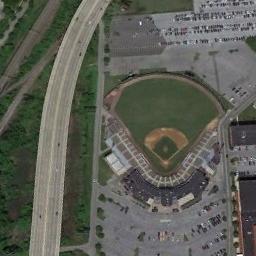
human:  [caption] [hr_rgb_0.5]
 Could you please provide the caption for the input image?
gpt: There are many cars beside the stadium .

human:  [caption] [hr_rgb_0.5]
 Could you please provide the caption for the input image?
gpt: There is a green lawn on one side of this stadium .

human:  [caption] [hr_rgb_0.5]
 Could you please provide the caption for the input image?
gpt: Sector sports stadium next to parking lot and lawn .

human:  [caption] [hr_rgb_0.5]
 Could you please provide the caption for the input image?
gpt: The stadium is next to the grass and parking lot .

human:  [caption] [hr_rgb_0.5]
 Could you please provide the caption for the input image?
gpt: There are many cars beside the stadium .